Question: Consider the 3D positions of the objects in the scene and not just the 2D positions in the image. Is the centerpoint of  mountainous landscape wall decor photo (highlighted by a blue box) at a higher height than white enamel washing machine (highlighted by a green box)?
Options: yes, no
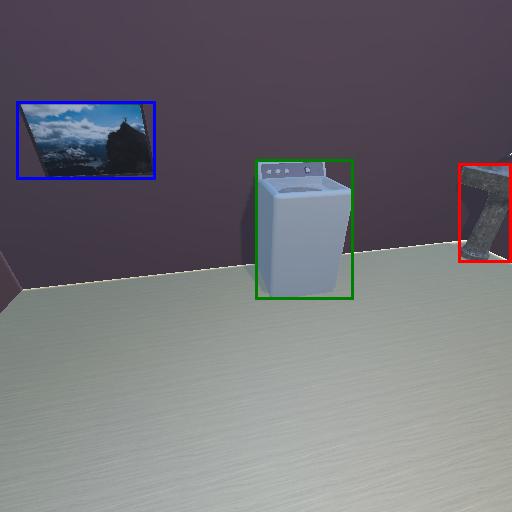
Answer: yes